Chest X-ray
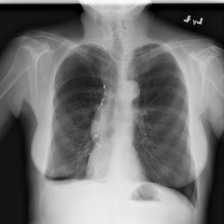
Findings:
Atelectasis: negative
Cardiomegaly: negative
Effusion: negative
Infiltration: negative
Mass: negative
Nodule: negative
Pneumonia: negative
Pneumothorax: positive
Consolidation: negative
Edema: negative
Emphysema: negative
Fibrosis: positive
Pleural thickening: negative
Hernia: negative